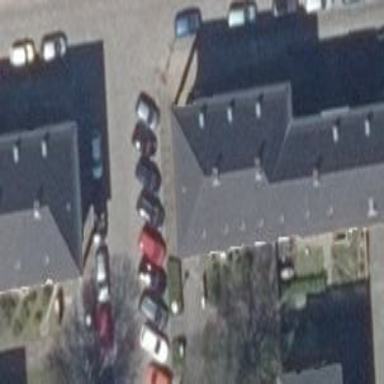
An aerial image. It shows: Building with apartments featuring hipped roof made of roof tiles.